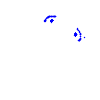
Particle: electron